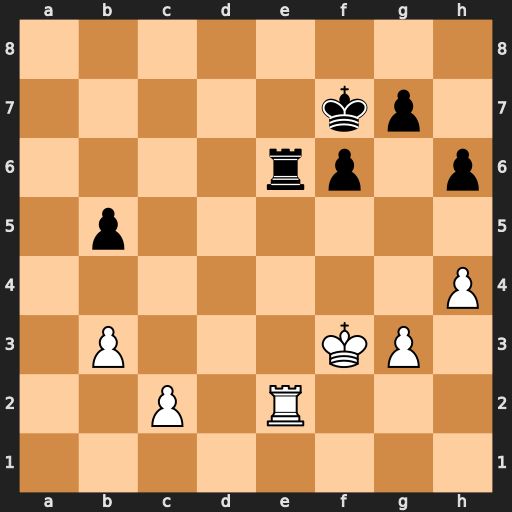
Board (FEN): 8/5kp1/4rp1p/1p6/7P/1P3KP1/2P1R3/8
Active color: w
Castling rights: -
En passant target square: -
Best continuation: Rxe6 Kxe6 h5